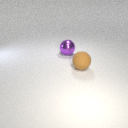
large brown rubber sphere to the right of large purple metal sphere